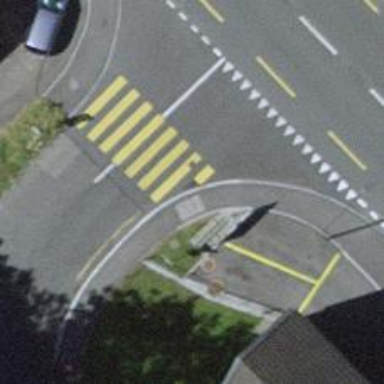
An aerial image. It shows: Kerb serving as barrier.